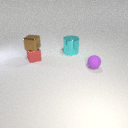
small purple rubber sphere in front of large cyan metal cylinder